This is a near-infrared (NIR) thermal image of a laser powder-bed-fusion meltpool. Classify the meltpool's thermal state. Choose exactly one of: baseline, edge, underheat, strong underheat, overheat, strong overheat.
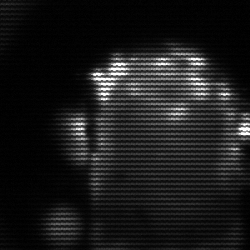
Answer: baseline